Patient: sex F, age 44
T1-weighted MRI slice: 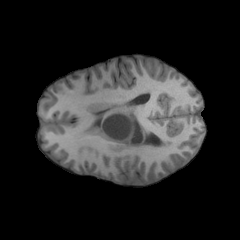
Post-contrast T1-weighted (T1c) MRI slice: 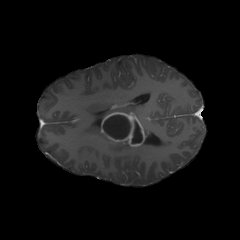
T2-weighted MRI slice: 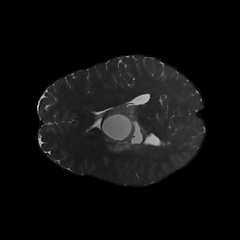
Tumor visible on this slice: yes
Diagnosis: Glioblastoma, IDH-wildtype
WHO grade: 4